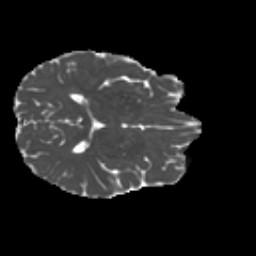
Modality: MD
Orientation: axial
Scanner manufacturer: siemens
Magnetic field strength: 3 T
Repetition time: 4.16 s
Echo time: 0.0806 s